Question: The following digitalmicrograph function tries to create an image by taking difference of neighboring pixel in a sub-row of a row of the image. The first pixel is replaced with a mean of the difference result of the sub-row thus created.
E.g. If the input image is 8 pixels wide and 1 rows tall and the sub-row size is 4 -
In_img = {8,9,2,4,9,8,7,5}
Then the output image will be -
Out_img = {mean(8,9,2,4)=5.75,9-8=1,2-9=-7,4-2=2,mean(9,8,7,5)=7.25,8-9=-1,7-8=-1,5-7=-2}

When I run this script, the first pixel of the first row is correct but rest of the pixels are incorrect. When I set the loop limit to only one sub-row and one row i.e. x=1 and y=1, then the script works correctly.
Any ideas as to what may be happening or what may be wrong with the script?
The <URL>.
'''
// Function to compute the standard deviation (sigma n-1) of an image, or
// a set of values passed in as pixel values in an image. The
// number of data points (n) the mean and the sum are also returned.
// version:20080229
// D. R. G. Mitchell, adminnospam@dmscripting.com (remove the nospam to make this email address work)
// v1.0, February 2008
void StandardDeviation(image arrayimg, number &stddev, number &n, number &mean, number &sum)
{
mean=mean(arrayimg)
number xsize, ysize
getsize(arrayimg,xsize, ysize)
n=xsize*ysize
sum=sum(arrayimg)
image imgsquared=arrayimg*arrayimg
number sumofvalssqrd=sum(imgsquared)
stddev=sqrt(((n*sumofvalssqrd)-(sum*sum))/(n*(n-1)))
}
image getVectorImage(image refImage, number rowsize)
{
number fh, fv, fhx
getsize(refImage, fh, fv)
fhx=trunc(fh/rowsize)
//result("ByteSize of refimage = "+refImage.ImageGetDataElementByteSize()+"
")
//create image to save std of each row of the ref image.
//The std values are saved as pixels of one row. The row size is same as number of rows.
//use fhx*rowsize for the new imagesize as fhx is truncated value.
image retImage:=RealImage("",4,fhx*rowsize,fv)
image workImage=slice1(refImage,rowsize+1,0,0,0,rowsize-1,1)
number stddev,nopix,mean,sum
for ( number y=0;y<fv;y++)
{
for (number x=0;x<fhx;x++)
{
//result ("x,y="+x+","+y+"; fhx="+fhx+"; rowsize="+rowsize+"
")
workImage=slice1(refImage,x*rowsize+1,y,0,0,rowsize-1,1)-slice1(refImage,x*rowsize,y,0,0,rowsize-1,1)
showimage(workImage)
StandardDeviation(workImage,stddev,nopix,mean,sum )
retImage[y,x*rowsize+1,y+1,x*rowsize+rowsize]=workImage
retImage[y,x]=mean
result("mean @ row "+y+" = "+mean+"
")
}
}
return retImage
}
showimage(getVectorImage(getfrontimage(),rowsize))
'''
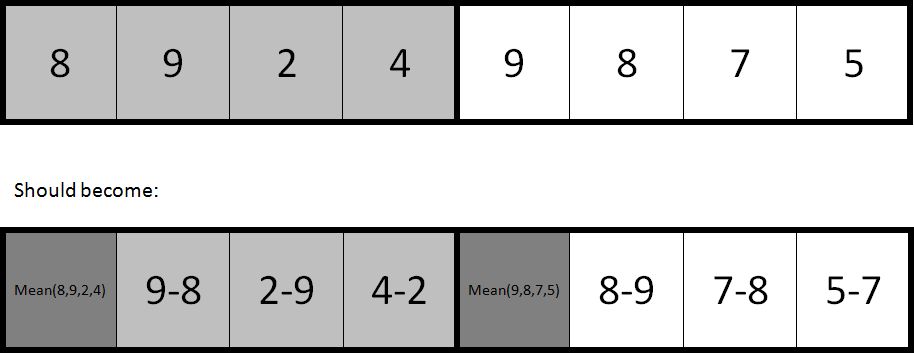
Answer: After your edit, I understood that you want to do something like this:

and that this should be performed for each line of the image individually.
The following script does this. (Explanations below.)
'''
image Modify( image in, number subsize )
{
// Some checking
number sx,sy
in.GetSize(sx,sy)
if ( 0 != sx%subsize )
Throw( "The image width is not an integer multiplication of the subsize." )
// Do the means...
number nTile = sx/subsize
image meanImg := RealImage( "Means", 4, nTile , sy )
meanImg = 0
for ( number i=0; i<subsize; i++ )
meanImg += in.Slice2( i,0,0, 0,nTile,subsize, 1,sy,1 )
meanImg *= 1/subsize
// Do the shifted difference
image dif := RealImage( "Diff", 4, sx-1, sy )
dif = in.slice2( 1,0,0, 0,sx-1,1, 1,sy,1) - in.slice2( 0,0,0, 0,sx-1,1, 1,sy,1)
// Compile the result
image out := in.ImageClone()
out.SetName( in.getName() + "mod" )
out.slice2( 1,0,0, 0,sx-1,1, 1,sy,1 ) = dif
out.slice2( 0,0,0, 0,nTile,subsize, 1,sy,1 ) = meanImg
return out
}
number sx = 8, sy = 4
image img := RealImage( "test", 4, 8, 4 )
img = icol*10 + trunc( Random()*10 )
img.ShowImage()
Modify(img,4).ShowImage()
'''
Some explanations:
- You want to do two different things in the image, so you have to be careful not to overwrite data in pixels you will subsequently use for computation! Images are processed pixel by pixel, so if you compute the mean and write it in the first pixel, the evaluation of the second pixel will be the difference of "9" and the just stored mean-value (not the original "8"). So you have to split computation and use "buffer" copies.- The 'slice2' command is extremely convenient, because it allows to define a when sampling. You can use it to address the dark-grey pixels directly.- Be aware of the difference between ':=' and '=' in image expressions. The first is a memory assignment: - 'A := B' means that A now as B. A is basically another for B. - 'A = B' means A gets the values of B (copied). A and B are two different memory locations and values are copied over.